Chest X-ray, AP view. Patient: 46 years old, sex M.
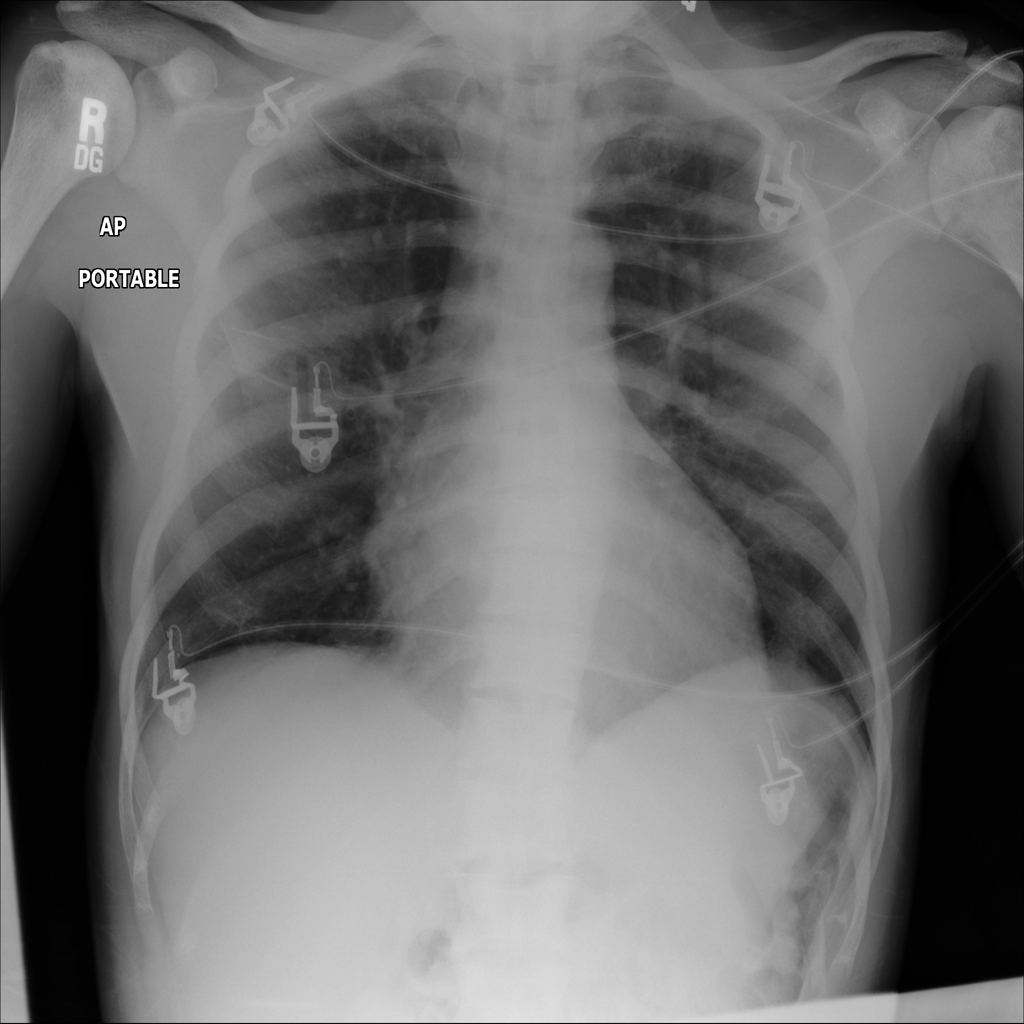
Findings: No Finding